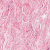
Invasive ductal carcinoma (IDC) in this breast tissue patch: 0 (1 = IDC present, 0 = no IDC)